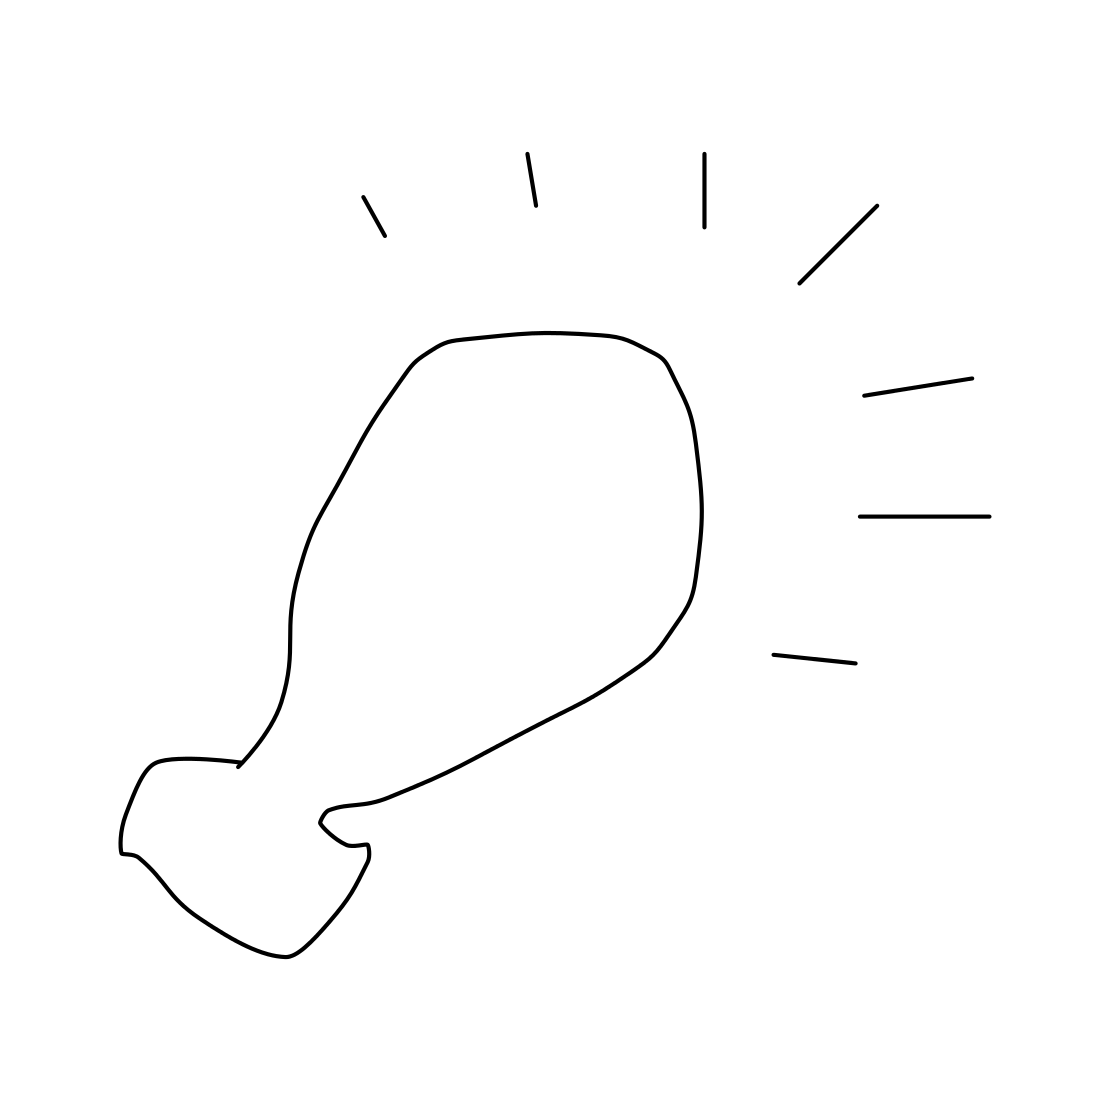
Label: lightbulb